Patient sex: F
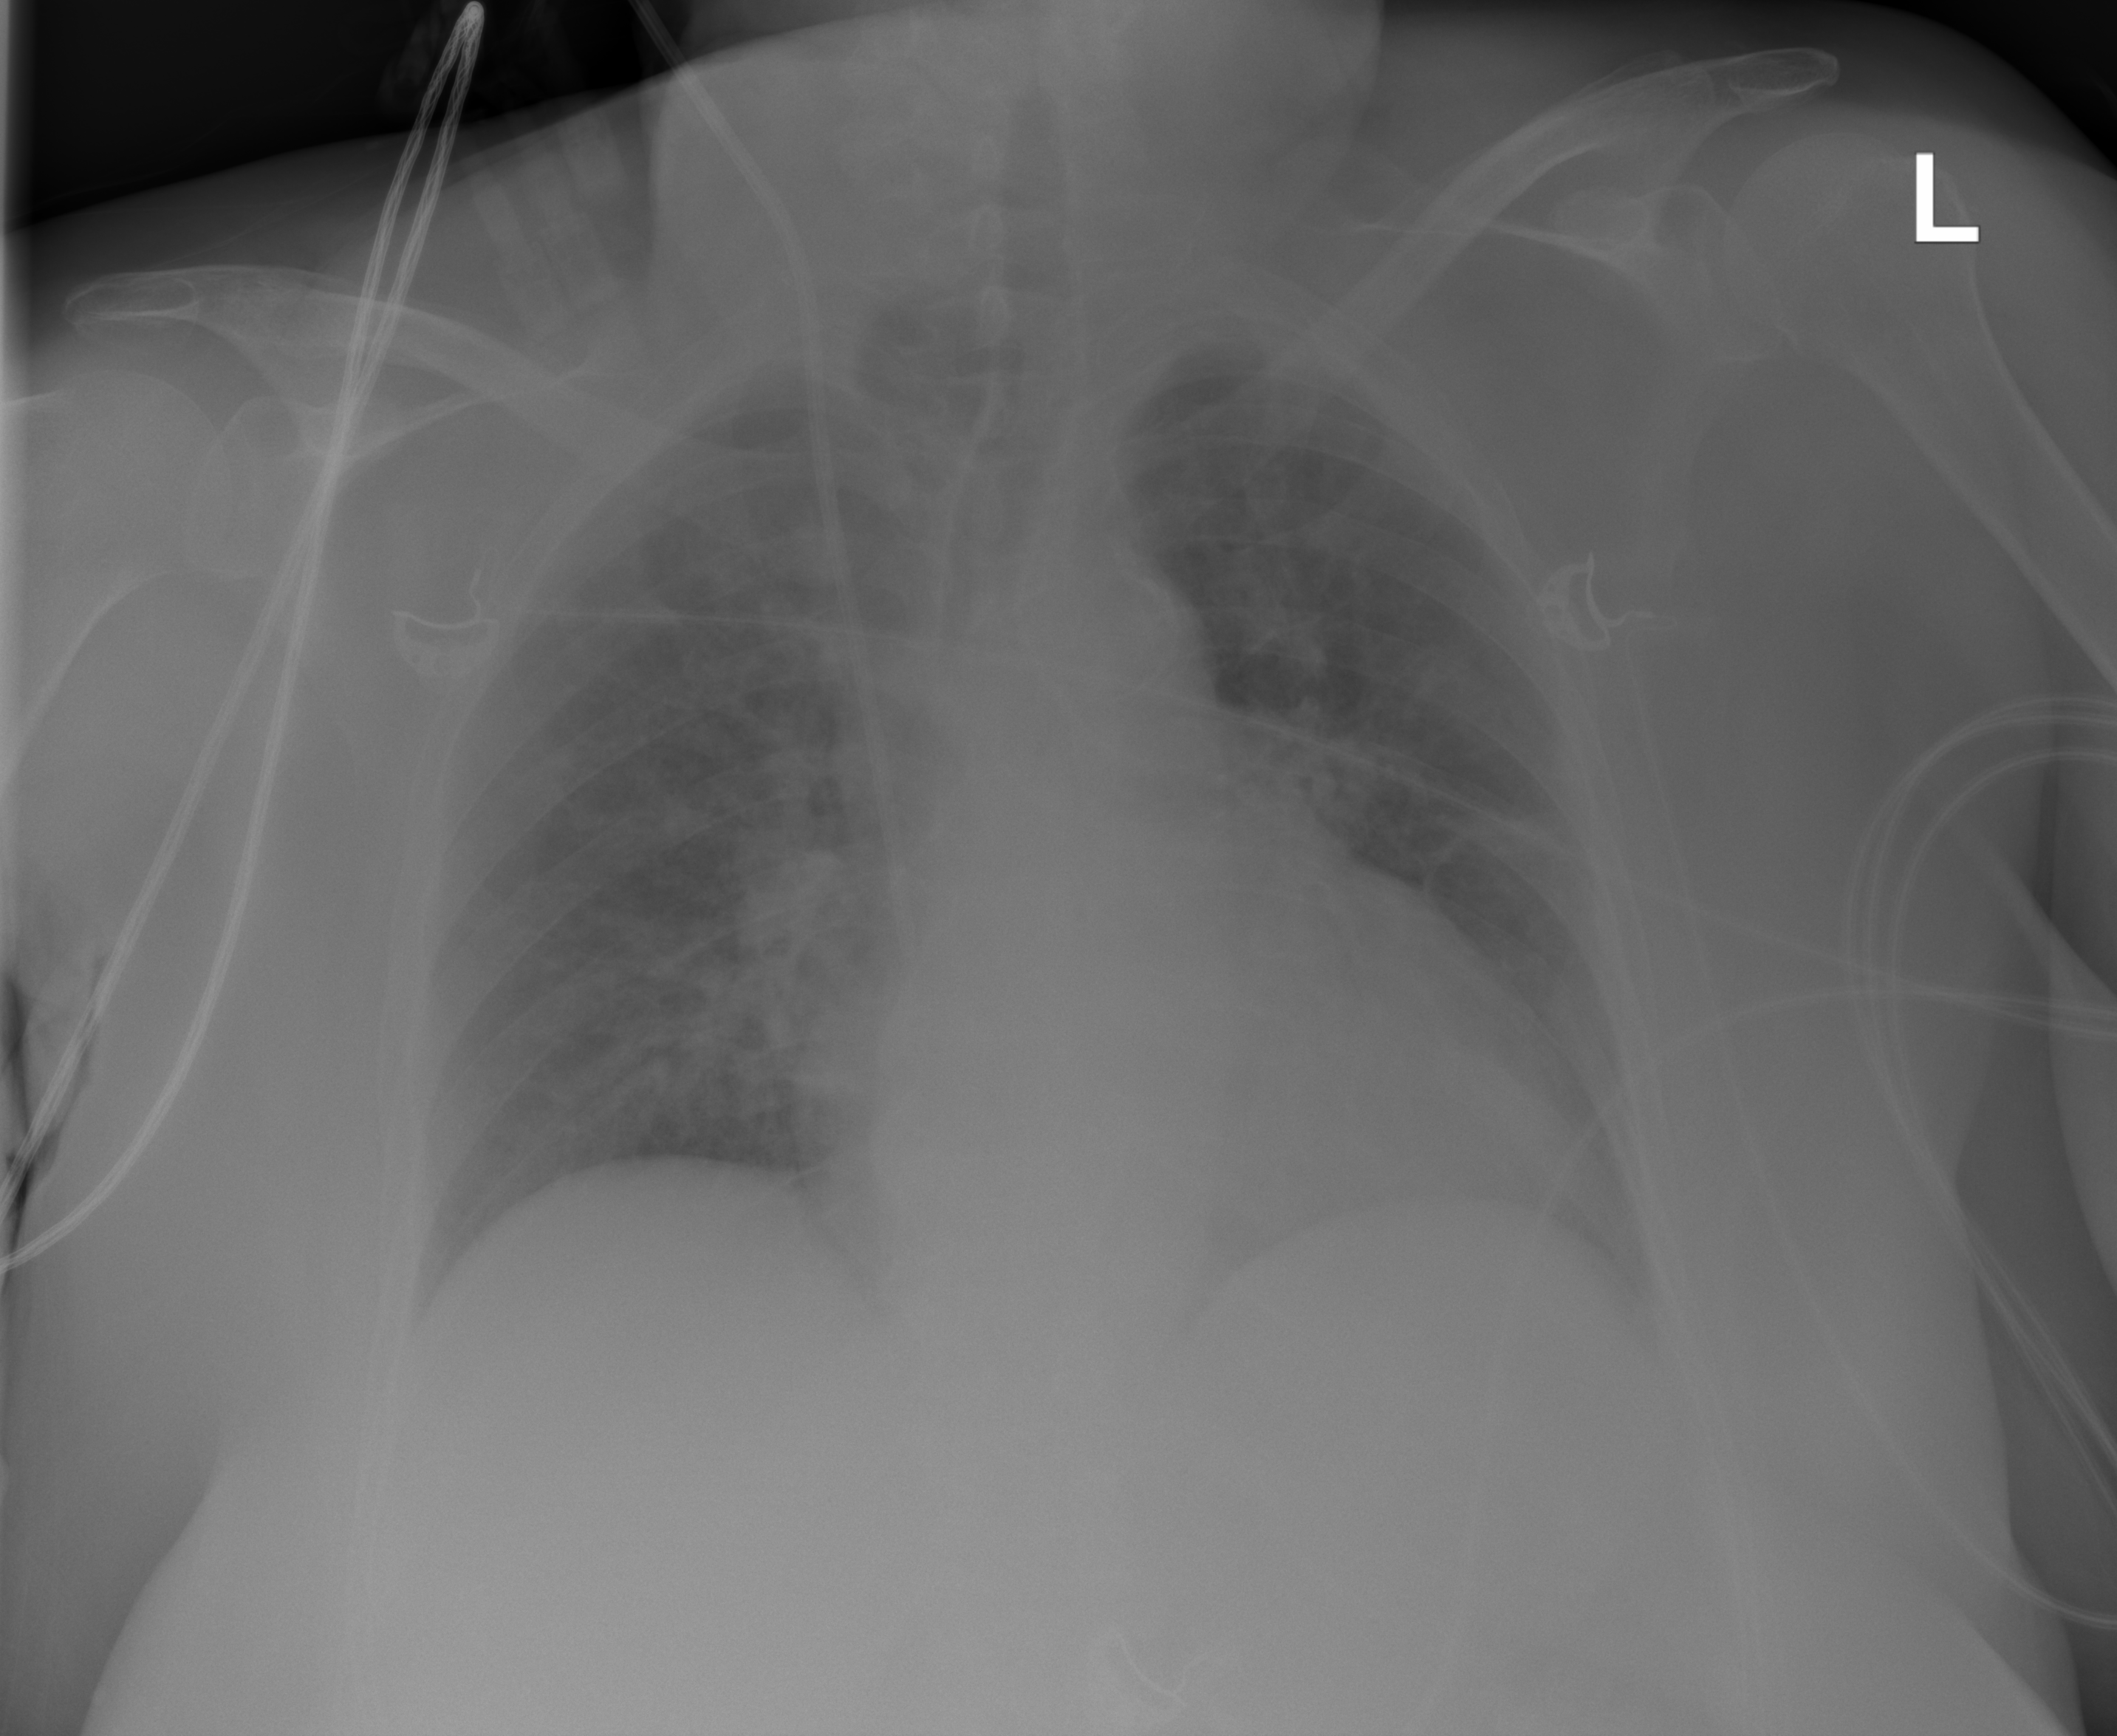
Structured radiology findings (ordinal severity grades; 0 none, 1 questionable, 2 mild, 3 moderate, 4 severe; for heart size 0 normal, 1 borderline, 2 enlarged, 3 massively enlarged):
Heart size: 0
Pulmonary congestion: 2
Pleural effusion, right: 0
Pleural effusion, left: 0
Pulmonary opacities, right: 0
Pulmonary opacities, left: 0
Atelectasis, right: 0
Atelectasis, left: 0